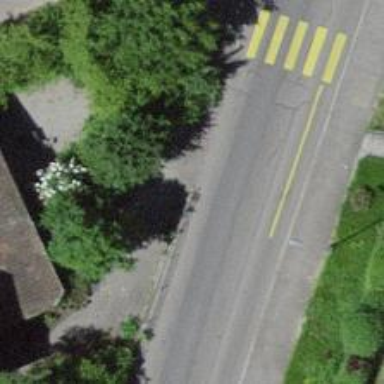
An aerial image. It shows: Bus stop for trolleybuses with designated stop position for public transport.